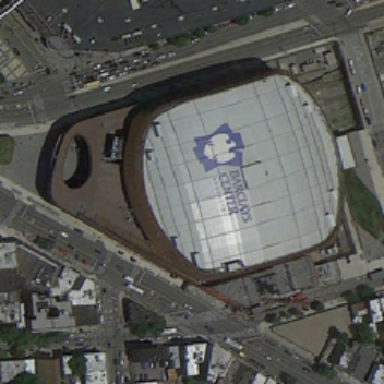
Two intersecting gray roads surround the circular gray conference center .